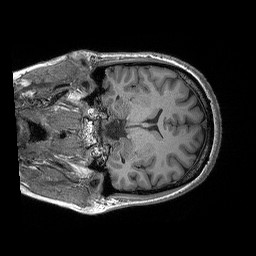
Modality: T1w
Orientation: coronal
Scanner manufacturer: siemens
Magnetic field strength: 3 T
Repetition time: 2.3 s
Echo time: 0.00298 s